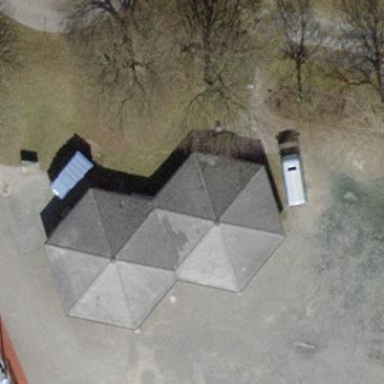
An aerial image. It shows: View of roof of building.